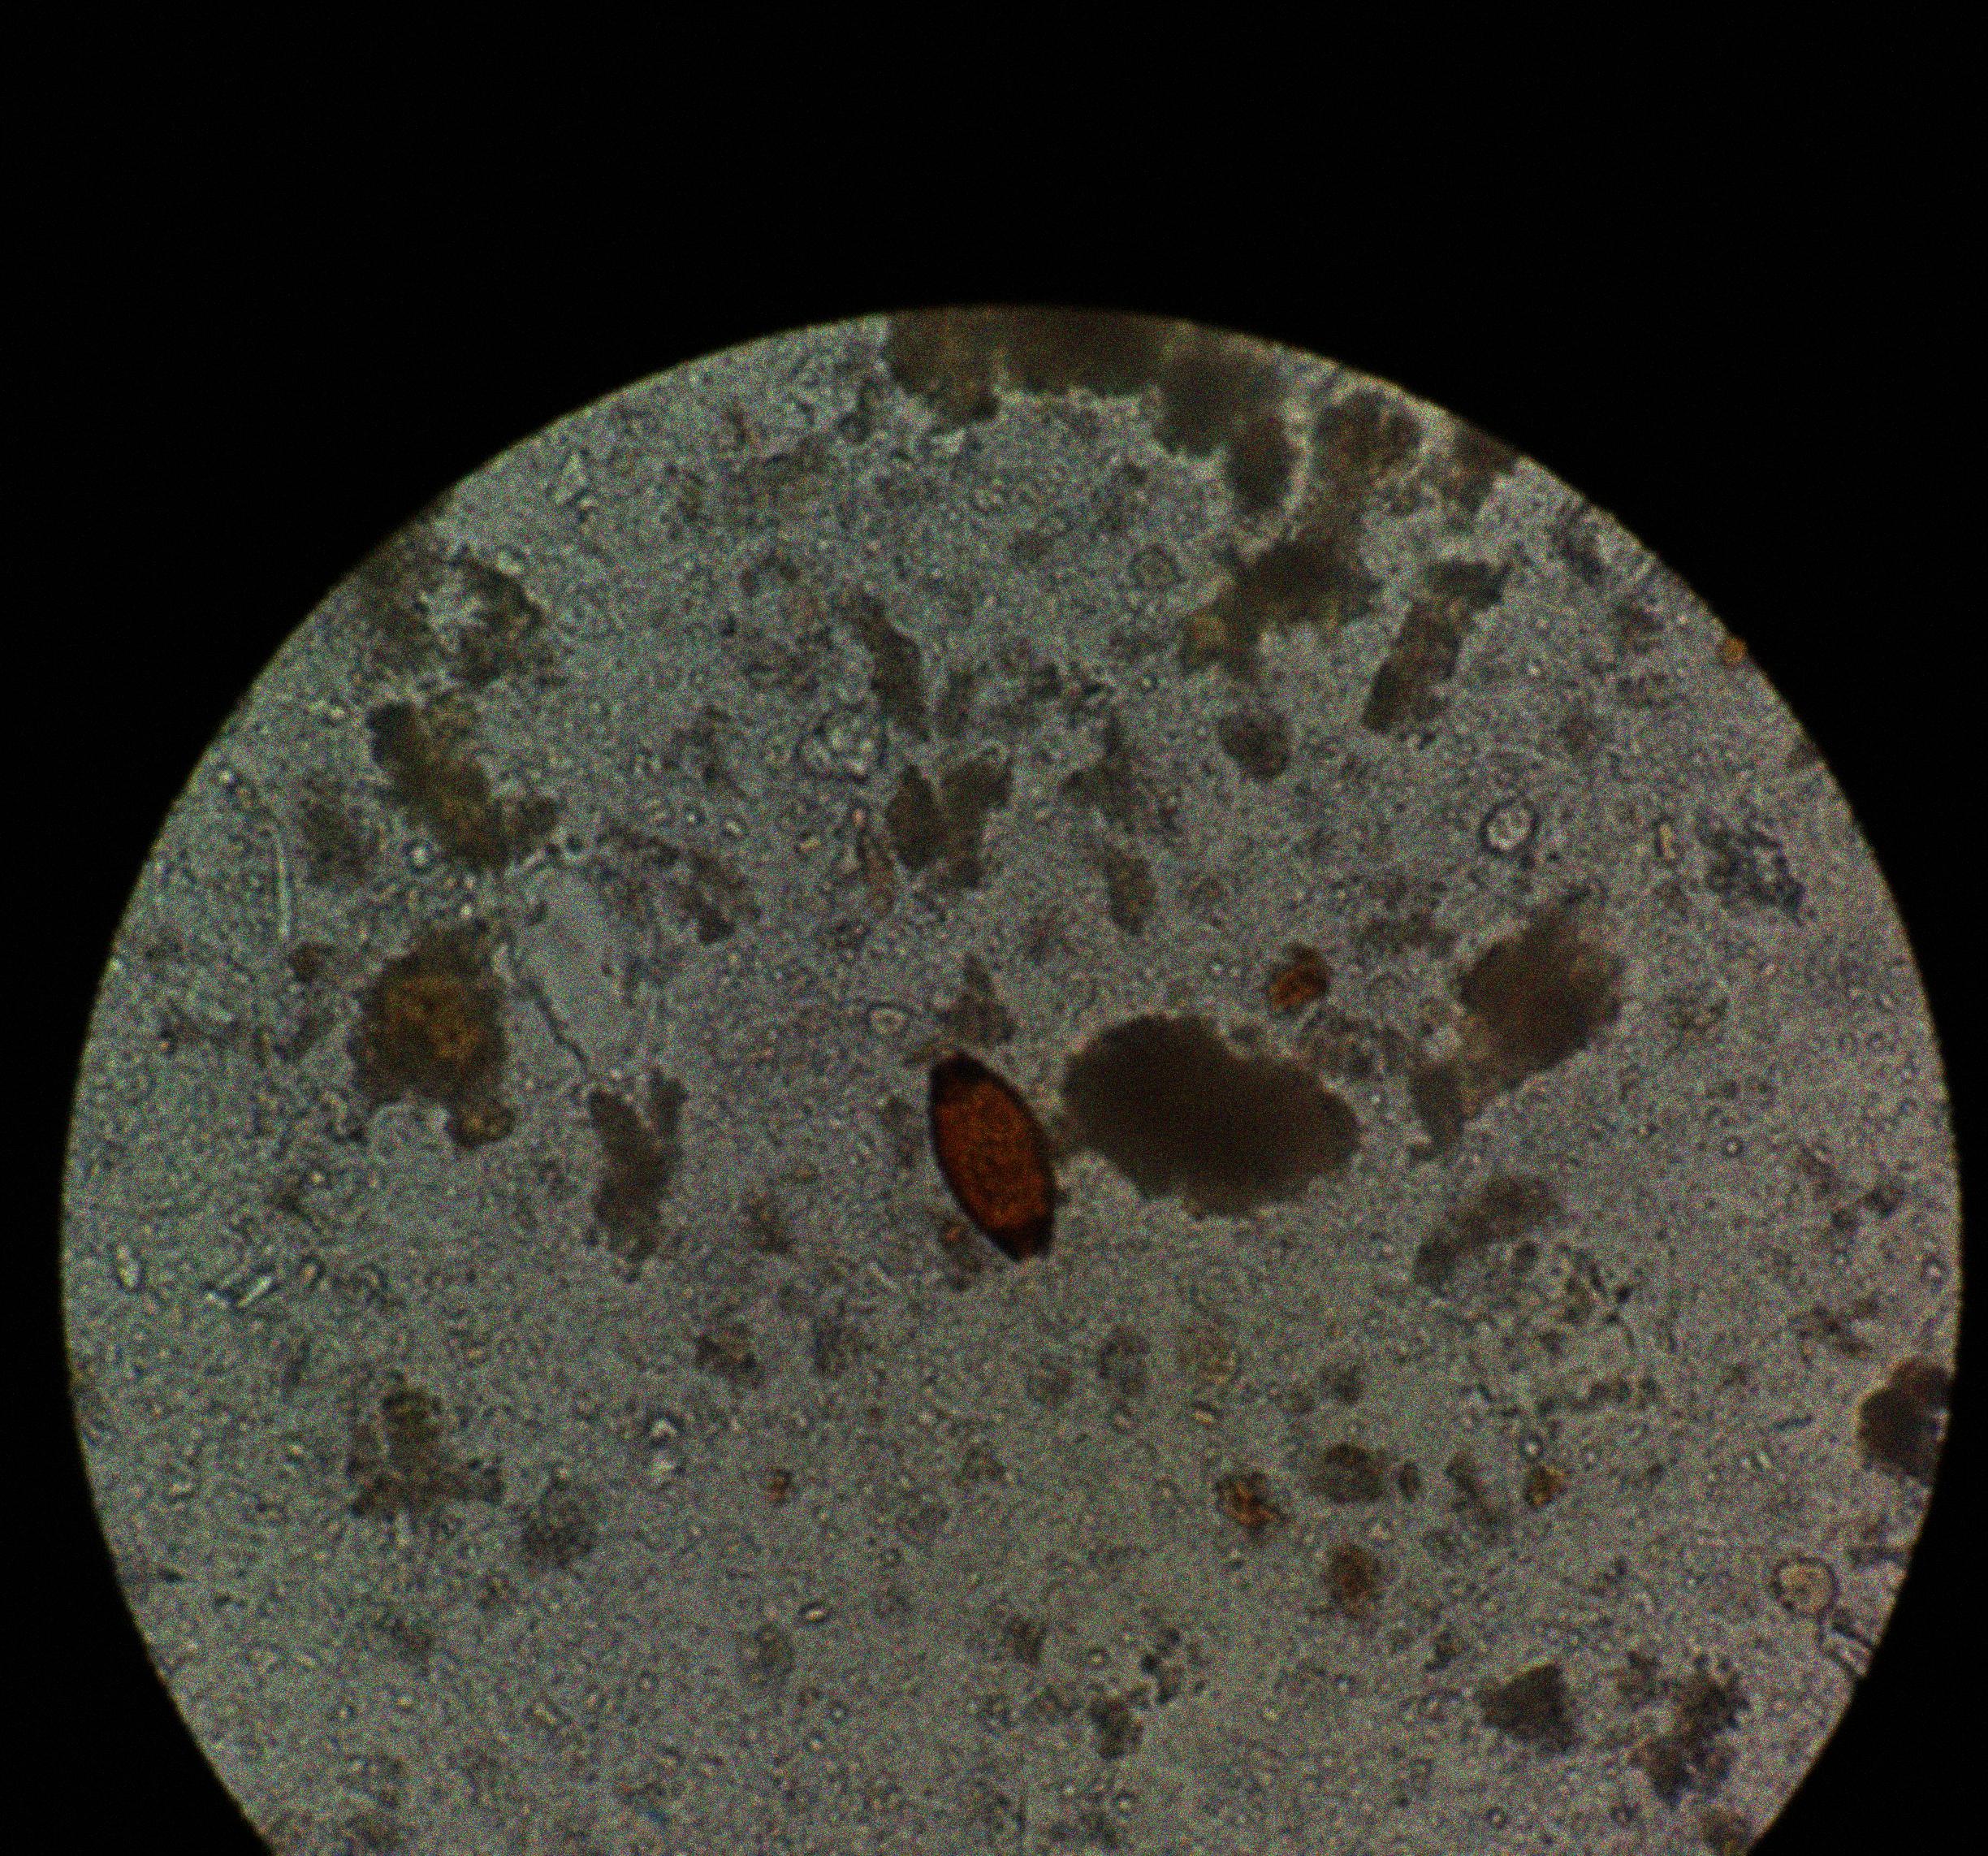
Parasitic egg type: Trichuris trichiura